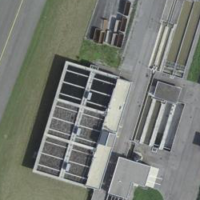
EUNIS habitat code: 57
Species observed at this site:
Acer campestre